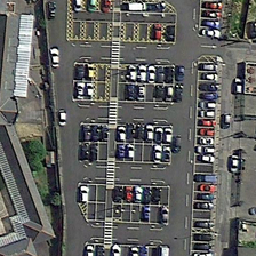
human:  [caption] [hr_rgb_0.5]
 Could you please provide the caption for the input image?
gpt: There are lots of car parks.

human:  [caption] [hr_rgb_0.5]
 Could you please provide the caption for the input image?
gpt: a parking lot with lots of cars.

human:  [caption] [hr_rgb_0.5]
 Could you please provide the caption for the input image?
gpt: There are many parking lots in the parking lot.

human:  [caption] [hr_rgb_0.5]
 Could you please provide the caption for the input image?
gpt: Although there are lots of parking spaces for cars in the parking lot.

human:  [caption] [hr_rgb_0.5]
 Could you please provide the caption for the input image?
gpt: Although there are lots of parking spaces for cars in the parking lot.